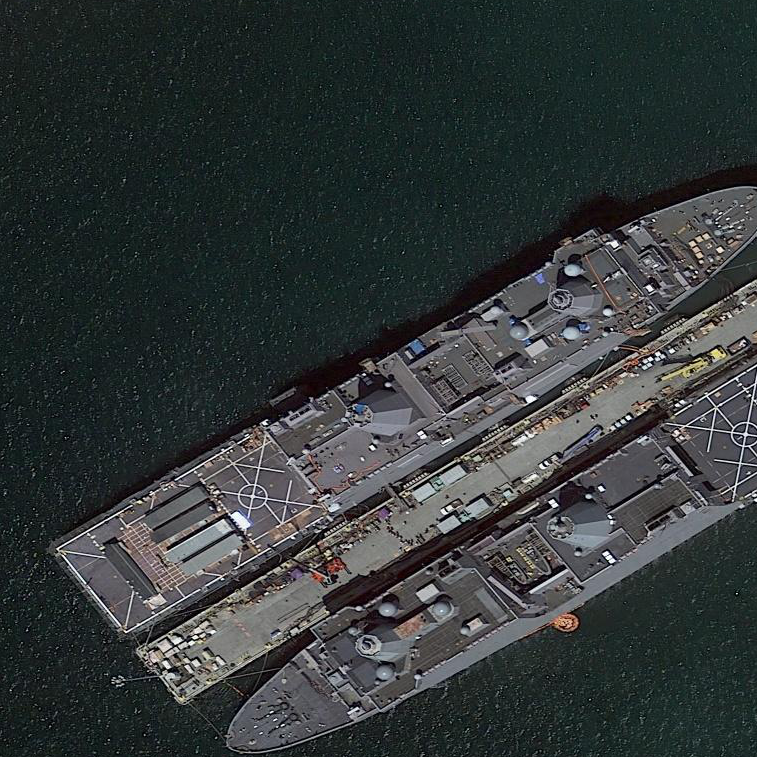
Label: combat